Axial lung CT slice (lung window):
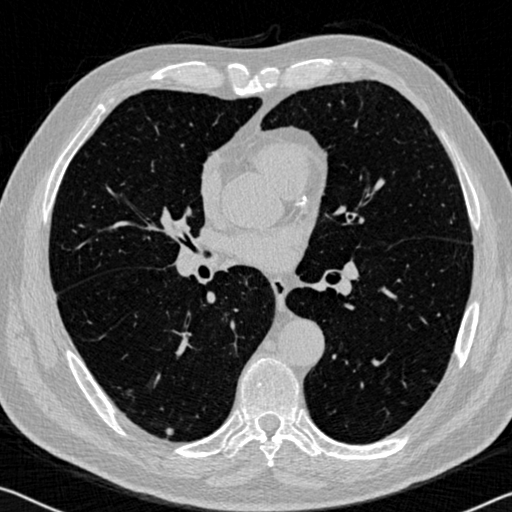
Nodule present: yes
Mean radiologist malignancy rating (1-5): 2.333